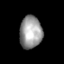
Tissue: lung
Cell type: Epithelial cells
Senescence score: 0.2199
Nuclear area (px): 713
Mean DAPI intensity: 153.325